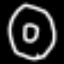
Label: donut